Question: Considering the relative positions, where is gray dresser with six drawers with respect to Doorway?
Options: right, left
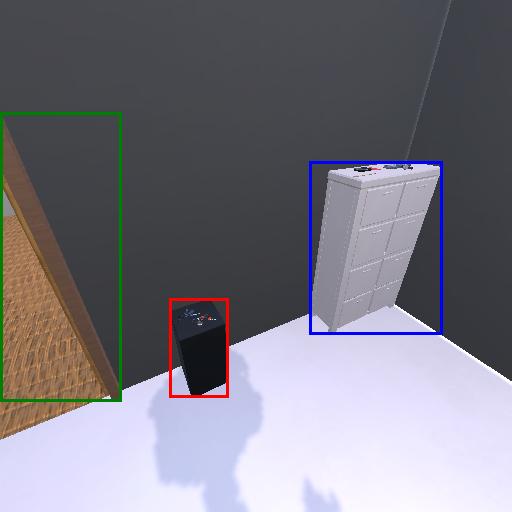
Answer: right